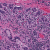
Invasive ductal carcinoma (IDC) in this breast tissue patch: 0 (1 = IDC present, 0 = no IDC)